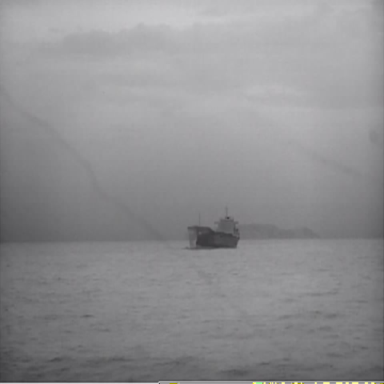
There is a liner in the infrared image.